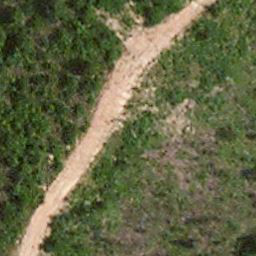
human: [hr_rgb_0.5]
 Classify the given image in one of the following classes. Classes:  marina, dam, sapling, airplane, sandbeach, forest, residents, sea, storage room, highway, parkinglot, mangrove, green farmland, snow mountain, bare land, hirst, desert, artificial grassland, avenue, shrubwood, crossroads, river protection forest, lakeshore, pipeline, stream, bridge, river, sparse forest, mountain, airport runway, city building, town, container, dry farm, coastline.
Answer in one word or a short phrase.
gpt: avenue